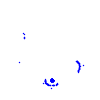
Particle: pion